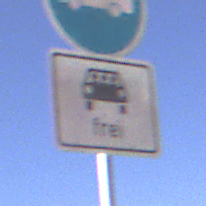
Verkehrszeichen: MehrfachbesetzePersonenkraftwagenFrei
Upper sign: Busssonderstreifen
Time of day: MorningAfternoon
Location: Outdoor (Nature)
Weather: Clear
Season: NotSpecified
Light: Natural